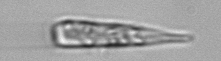
Label: Licmophora